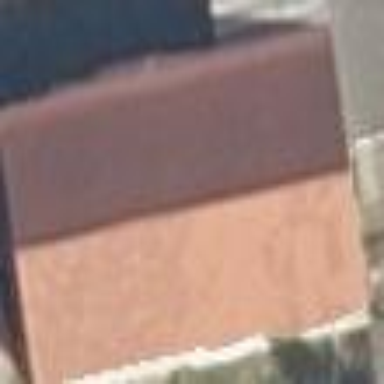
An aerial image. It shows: Building with gabled roof made of roof tiles.